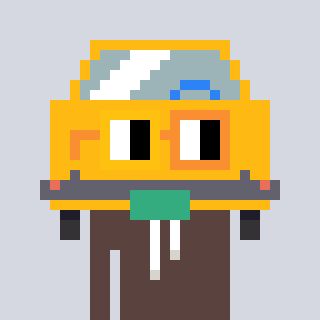
a pixel art character with square yellow and orange glasses, a taxi-shaped head and a darkbrown-colored body on a cool background